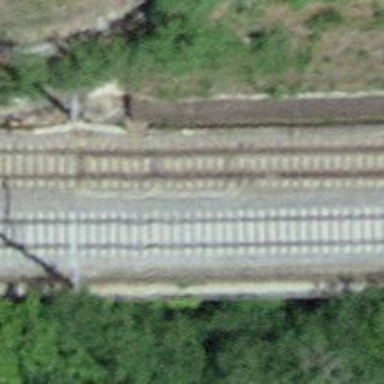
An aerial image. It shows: Railway switch with the turnout on the right side.